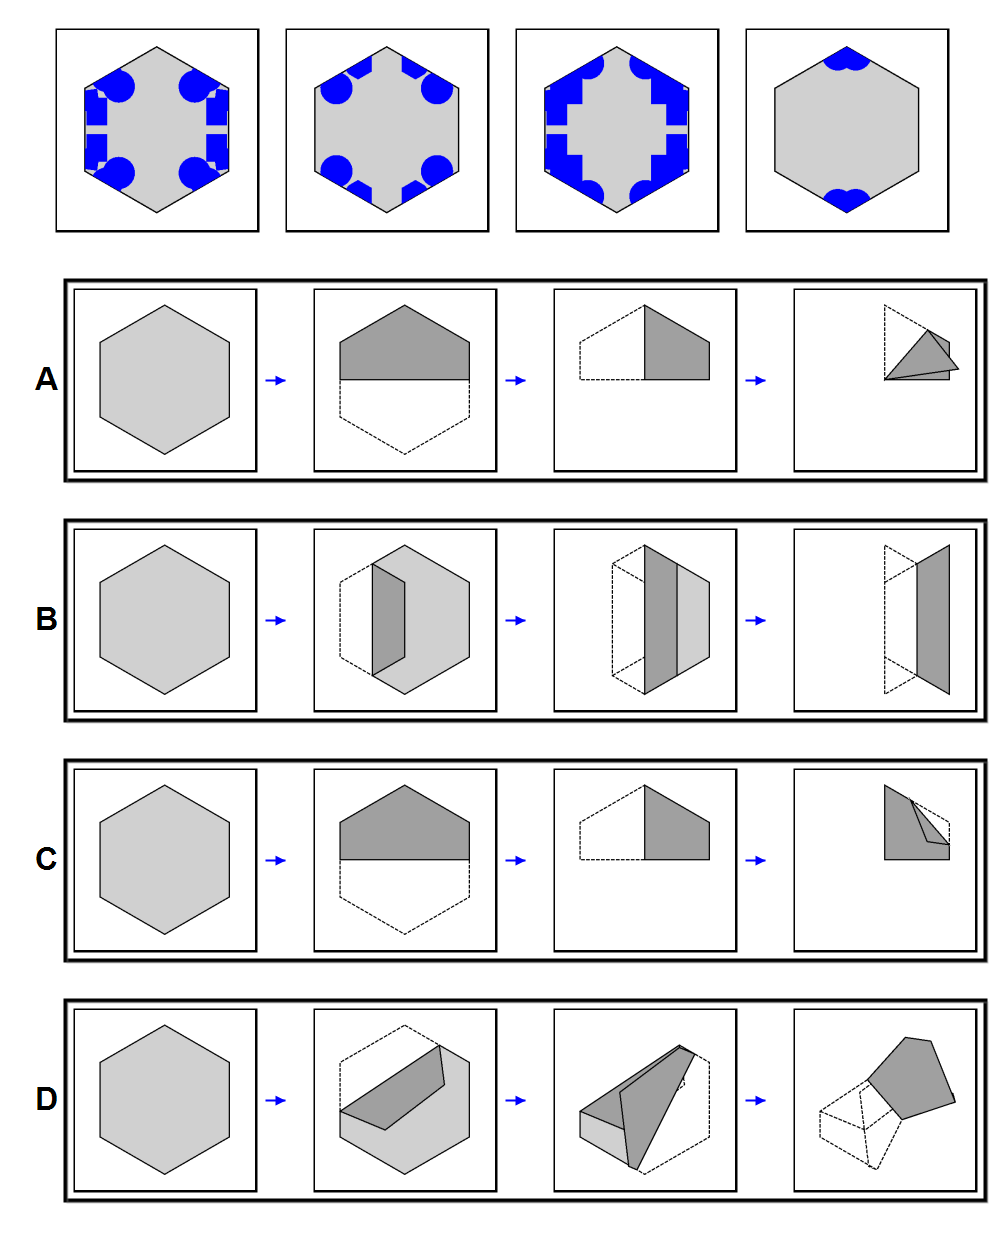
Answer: C